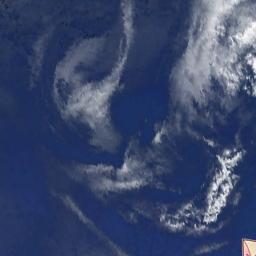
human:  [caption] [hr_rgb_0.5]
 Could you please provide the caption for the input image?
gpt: The white cloud is above blue sea .

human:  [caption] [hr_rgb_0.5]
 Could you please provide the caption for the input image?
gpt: White clouds on blue sea .

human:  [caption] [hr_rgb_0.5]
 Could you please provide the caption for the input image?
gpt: The stratus clouds and cumulus clouds are located above the surface of the sea .

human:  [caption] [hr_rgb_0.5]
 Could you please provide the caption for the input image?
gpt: A little white cloud floated above the blue figure .

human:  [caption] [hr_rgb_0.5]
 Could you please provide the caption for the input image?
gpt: There are some gauzy clouds over a blue sea .